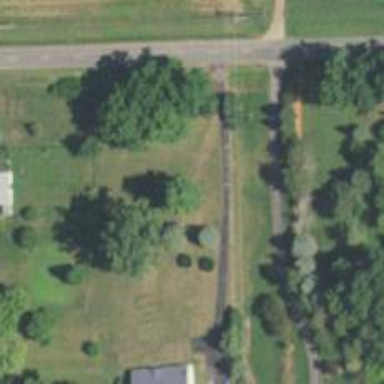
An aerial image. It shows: Driveway leading to service road.